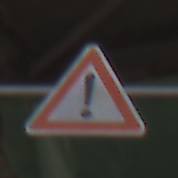
Verkehrszeichen: Gefahrenstelle
Umgebung: Roofed, Special
Tageszeit: Midday
Wetter: Overcast
Licht: Natural
Jahreszeit: NotSpecified
Kontrast: MediumContrast